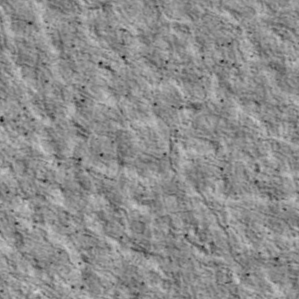
Label: non_frost